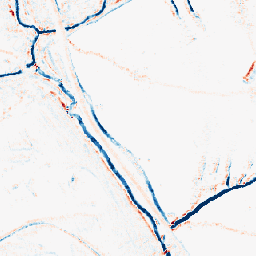
Category: morphological
Decomposition family: morphological_rect
Decomposition parameters: operation: average
width: 5
height: 5
Upsampling method: nearest
Upsampling parameters: scale: 4
Upsampling scale: 4